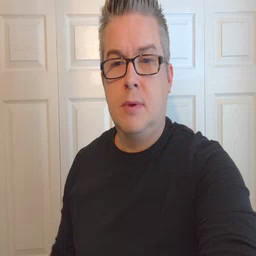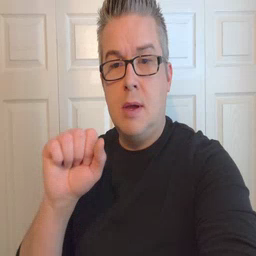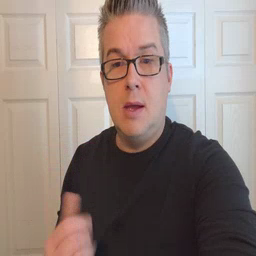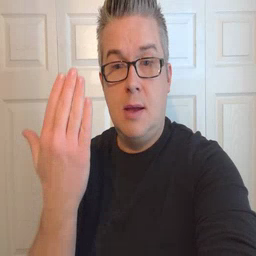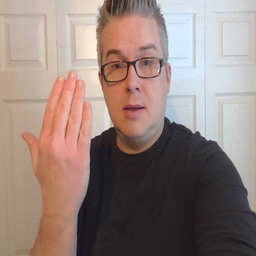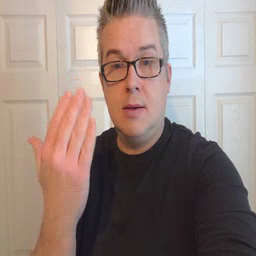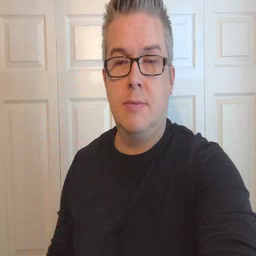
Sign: mitten